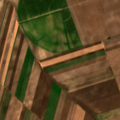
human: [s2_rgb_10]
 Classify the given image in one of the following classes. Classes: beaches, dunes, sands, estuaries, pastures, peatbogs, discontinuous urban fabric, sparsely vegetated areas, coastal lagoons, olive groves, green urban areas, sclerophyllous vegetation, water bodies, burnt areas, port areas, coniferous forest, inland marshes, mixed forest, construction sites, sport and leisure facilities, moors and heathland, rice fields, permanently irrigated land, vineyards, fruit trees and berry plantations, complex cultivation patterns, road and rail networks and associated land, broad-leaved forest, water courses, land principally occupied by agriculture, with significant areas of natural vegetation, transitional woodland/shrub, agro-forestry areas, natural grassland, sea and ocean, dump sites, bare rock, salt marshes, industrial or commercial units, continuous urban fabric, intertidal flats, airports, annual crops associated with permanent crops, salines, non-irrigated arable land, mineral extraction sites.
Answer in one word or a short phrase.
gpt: non-irrigated arable land